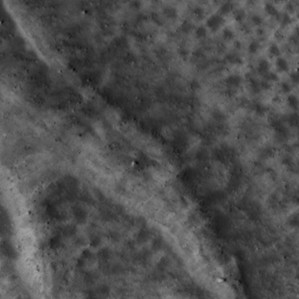
Label: non_frost